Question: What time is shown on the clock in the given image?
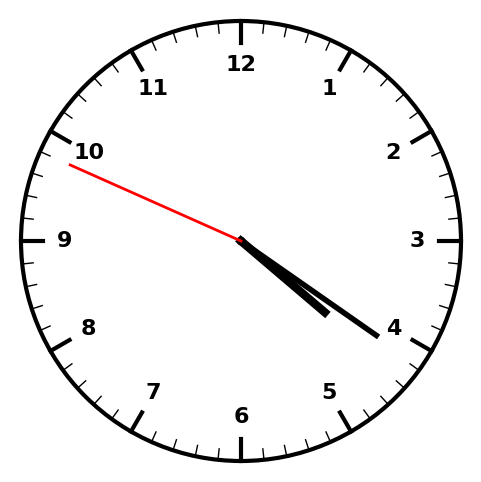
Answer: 04:20:49